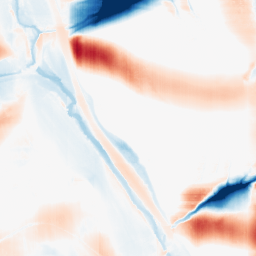
Category: morphological
Decomposition family: morphological_square
Decomposition parameters: operation: average
size: 50
Upsampling method: quartic
Upsampling parameters: scale: 2
Upsampling scale: 2